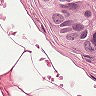
Metastatic tissue present: yes